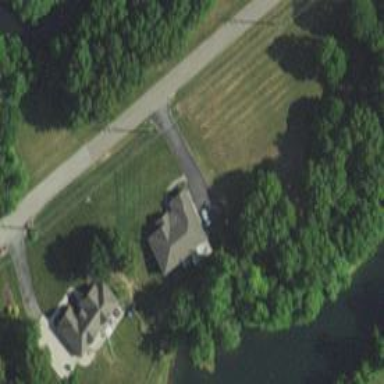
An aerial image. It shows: Driveway leading to service road.